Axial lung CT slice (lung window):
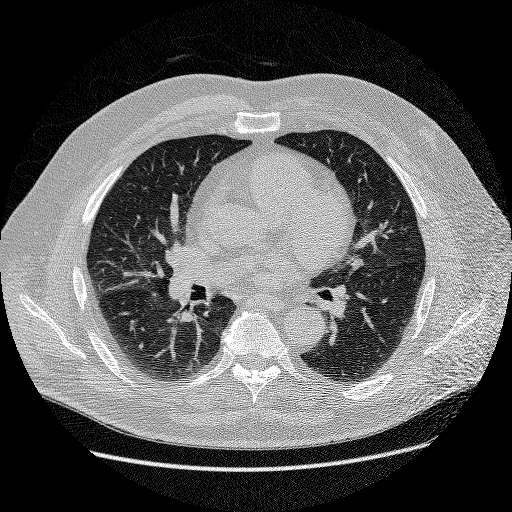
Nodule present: no